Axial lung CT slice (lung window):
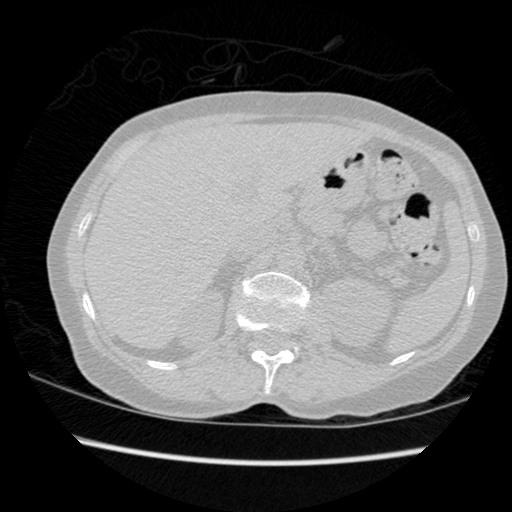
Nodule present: no